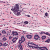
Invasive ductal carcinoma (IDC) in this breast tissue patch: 0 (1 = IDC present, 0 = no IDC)